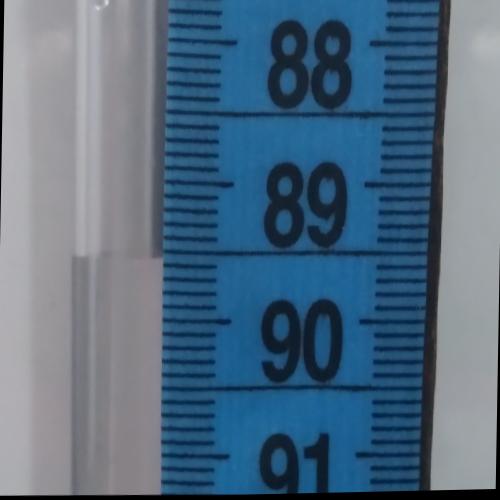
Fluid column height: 89.6 cm